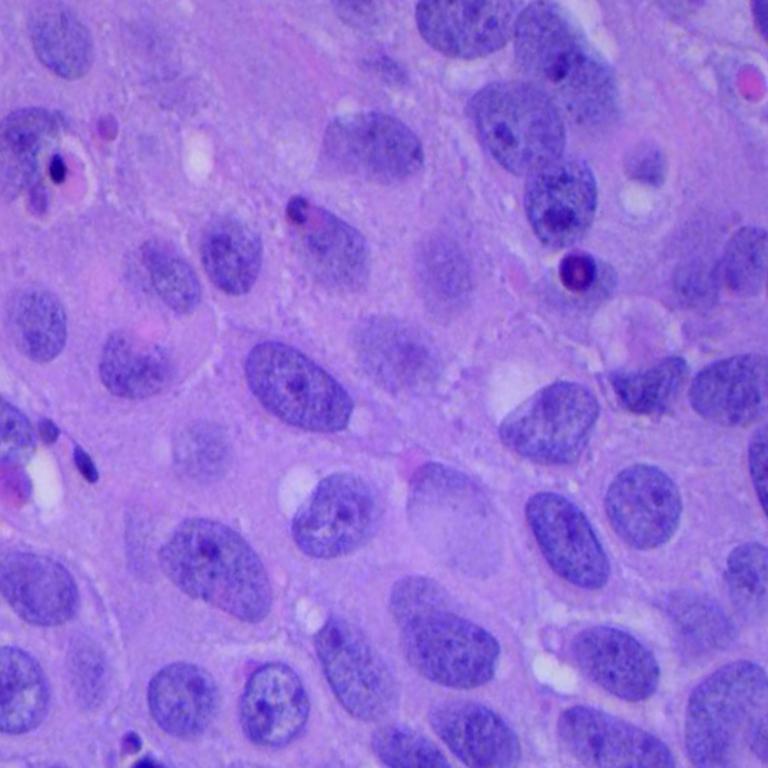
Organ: lung
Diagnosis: squamous carcinomas